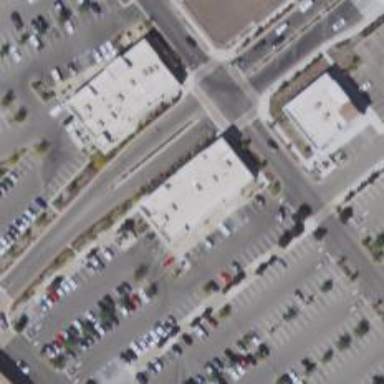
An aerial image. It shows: Post office.